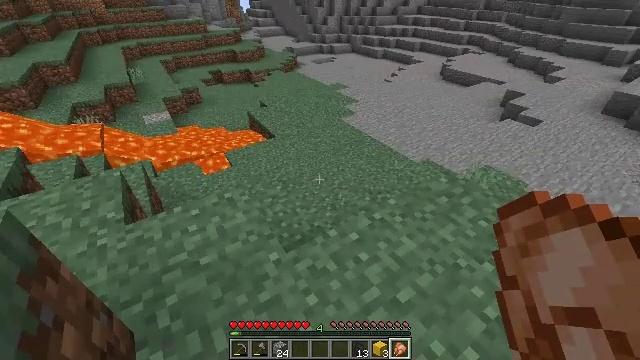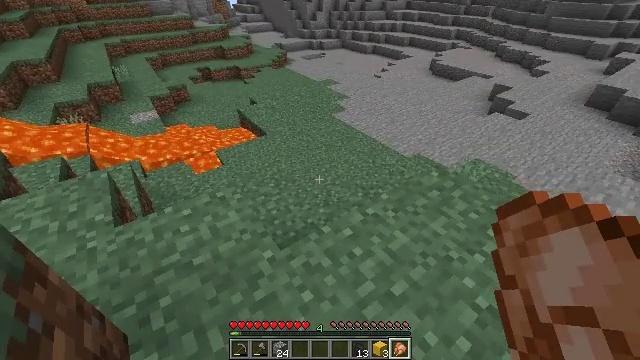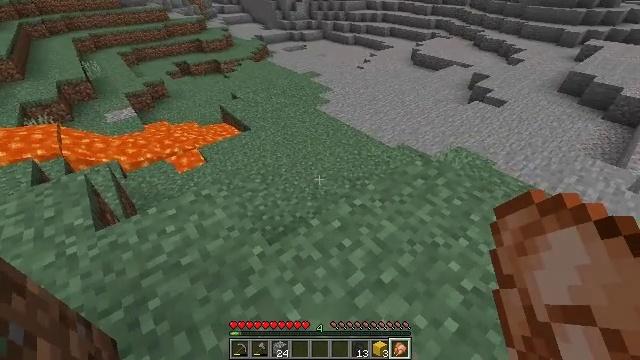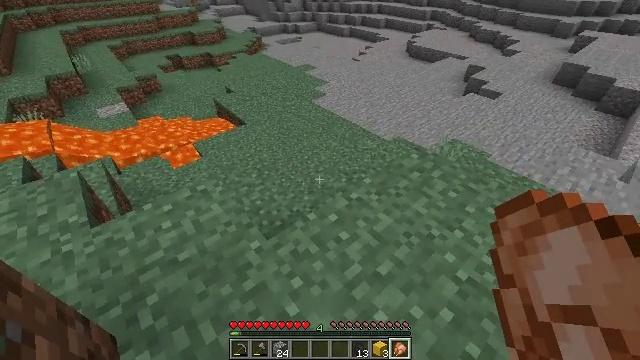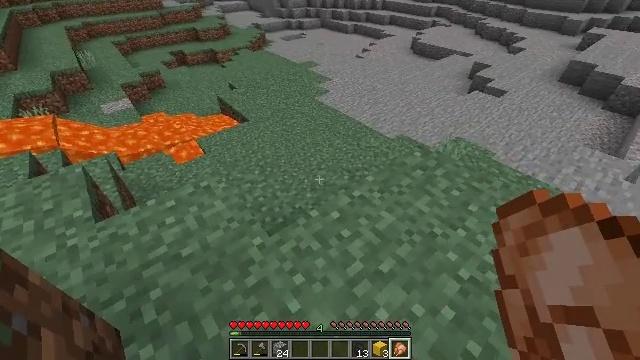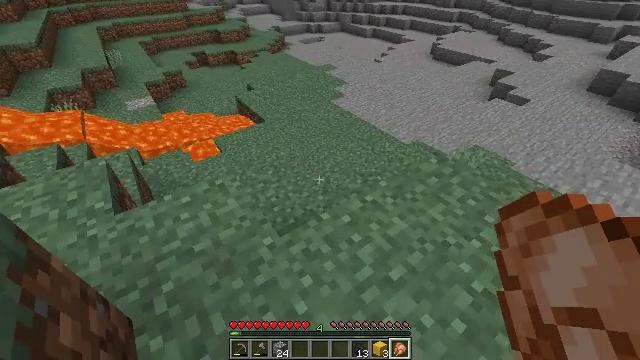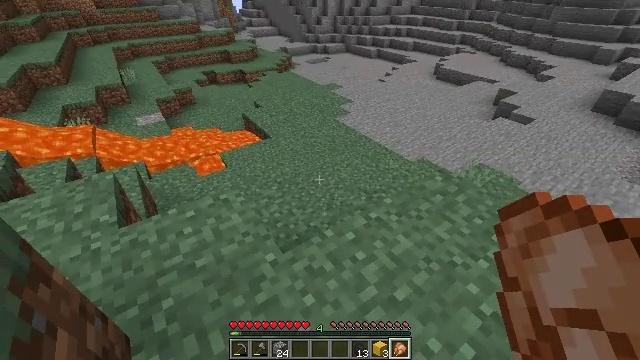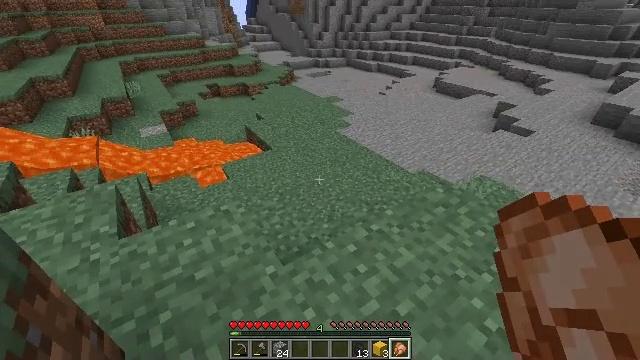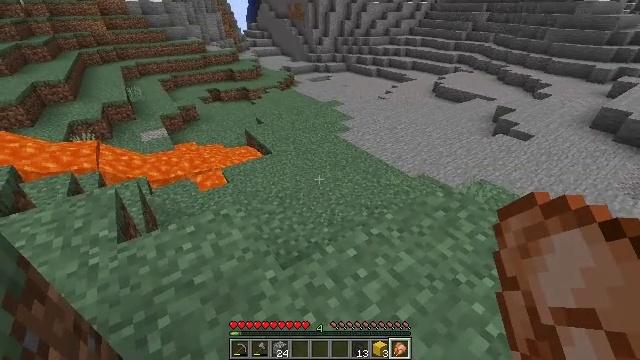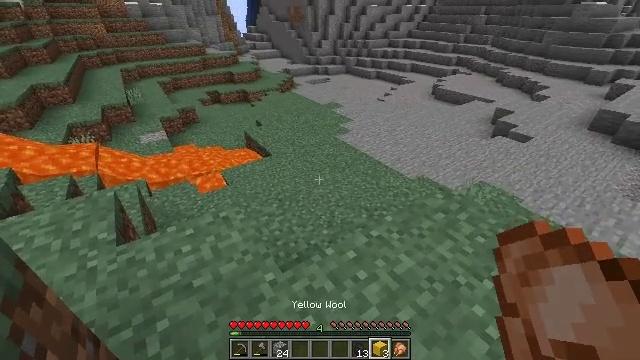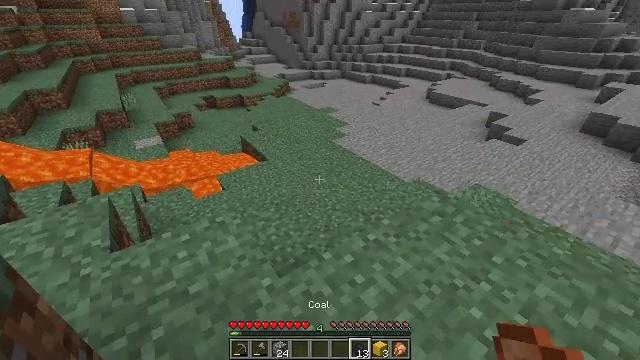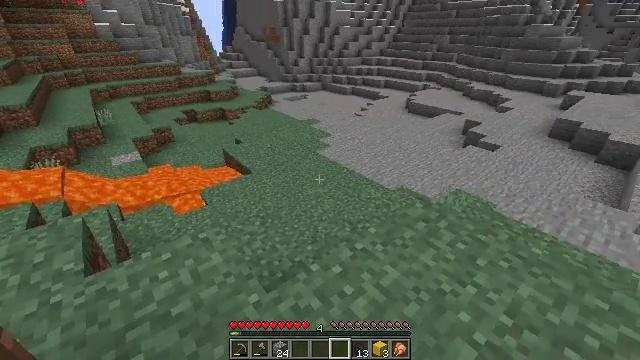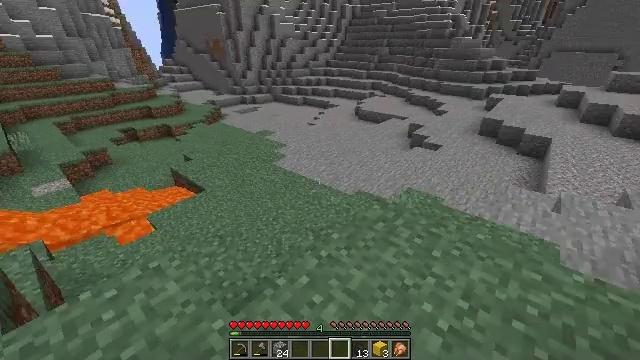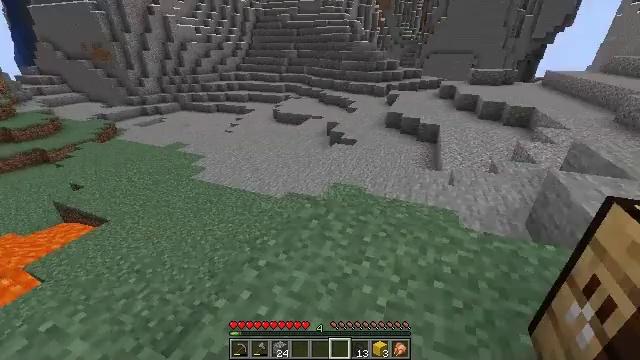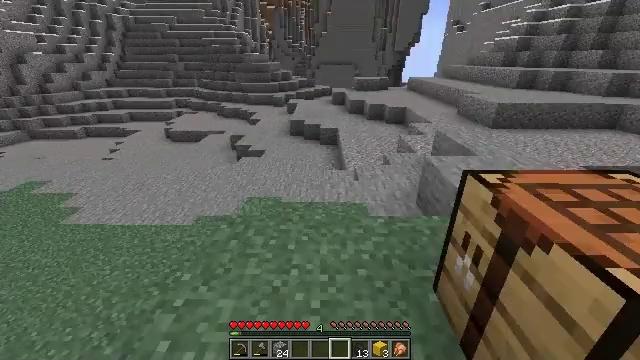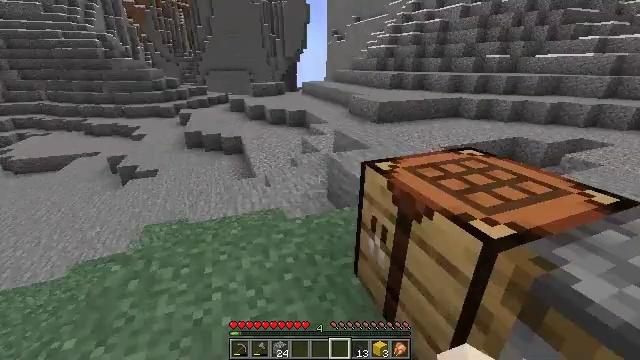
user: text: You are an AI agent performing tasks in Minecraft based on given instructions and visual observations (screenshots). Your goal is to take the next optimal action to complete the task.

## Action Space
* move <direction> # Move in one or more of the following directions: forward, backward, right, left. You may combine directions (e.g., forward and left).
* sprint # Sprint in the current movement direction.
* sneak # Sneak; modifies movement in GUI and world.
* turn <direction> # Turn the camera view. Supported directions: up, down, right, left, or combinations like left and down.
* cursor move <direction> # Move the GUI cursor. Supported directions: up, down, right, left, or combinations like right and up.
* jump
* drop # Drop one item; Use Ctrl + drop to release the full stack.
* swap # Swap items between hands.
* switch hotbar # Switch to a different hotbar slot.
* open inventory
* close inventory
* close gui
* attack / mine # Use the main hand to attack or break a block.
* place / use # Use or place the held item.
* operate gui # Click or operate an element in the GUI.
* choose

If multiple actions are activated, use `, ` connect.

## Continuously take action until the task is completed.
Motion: motion action
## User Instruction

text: Open the crafting table and make a yellow bed.
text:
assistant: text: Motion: turn right
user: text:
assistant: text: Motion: turn right and down
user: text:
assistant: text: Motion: turn right and down
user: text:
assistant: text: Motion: no_op
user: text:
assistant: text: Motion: turn left
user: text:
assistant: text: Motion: turn left and up
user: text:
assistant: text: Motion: turn up
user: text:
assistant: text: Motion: no_op
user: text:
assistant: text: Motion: no_op
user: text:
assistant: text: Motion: no_op
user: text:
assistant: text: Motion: turn right and up
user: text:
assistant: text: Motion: turn right and up
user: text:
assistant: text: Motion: turn right
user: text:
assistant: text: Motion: turn right and up
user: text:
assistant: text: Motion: turn right and up
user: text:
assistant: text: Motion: move forward, turn right
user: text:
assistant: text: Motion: move forward, turn right
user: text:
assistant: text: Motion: move forward, turn right
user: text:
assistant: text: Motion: move forward, turn right
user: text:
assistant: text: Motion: no_op
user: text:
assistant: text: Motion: turn down
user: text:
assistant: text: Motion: turn down
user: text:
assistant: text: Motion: turn left and down
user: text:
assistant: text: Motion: turn left and down
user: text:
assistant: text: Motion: use / place
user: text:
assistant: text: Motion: use / place
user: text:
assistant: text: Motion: use / place
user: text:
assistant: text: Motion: no_op
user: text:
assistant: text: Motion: turn right and up
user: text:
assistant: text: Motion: cursor move right, open gui